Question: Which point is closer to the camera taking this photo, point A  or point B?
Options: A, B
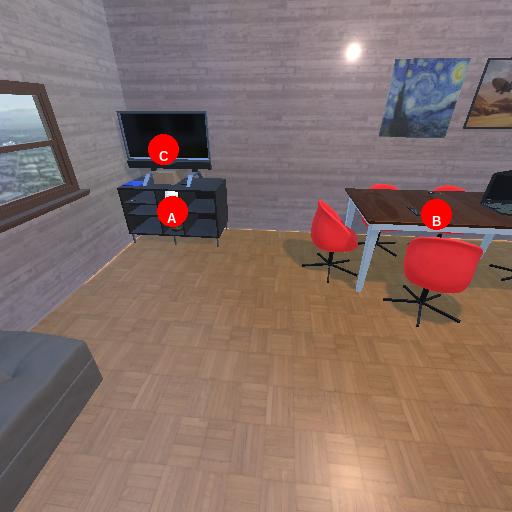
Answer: A